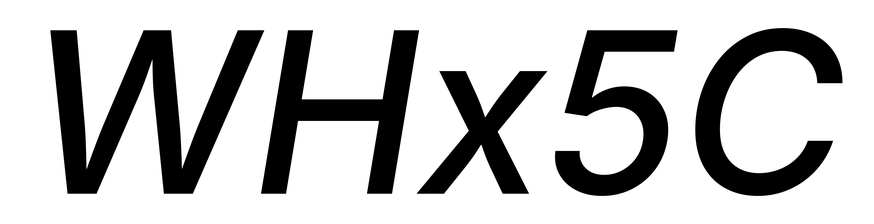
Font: Inter-Italic_Medium_Italic